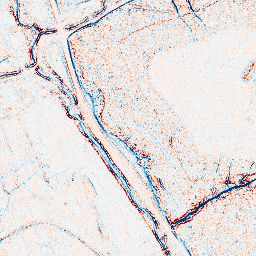
Category: edge_preserving
Decomposition family: bilateral
Decomposition parameters: d: 5
sigma_color: 150
sigma_space: 100
Upsampling method: quadratic
Upsampling parameters: scale: 8
Upsampling scale: 8